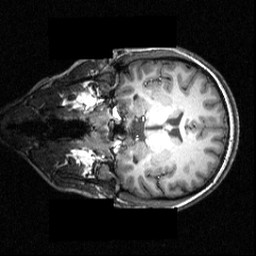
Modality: T1w
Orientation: coronal
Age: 19
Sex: female
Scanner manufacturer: siemens
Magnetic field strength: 3.951 T
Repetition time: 1.5 s
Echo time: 0.00335 s